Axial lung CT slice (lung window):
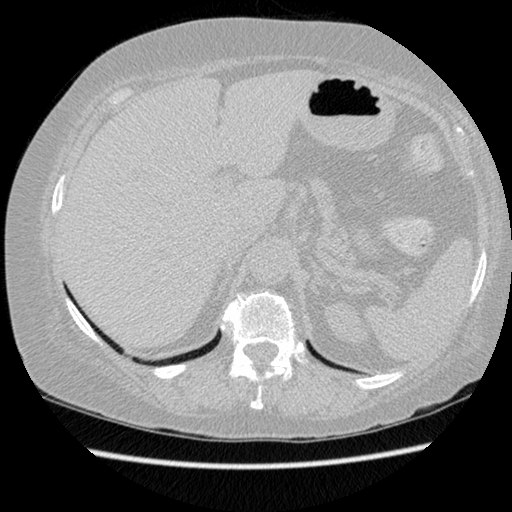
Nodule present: no